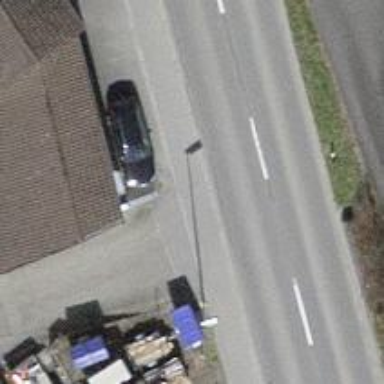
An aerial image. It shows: Sidewalk along the footway.